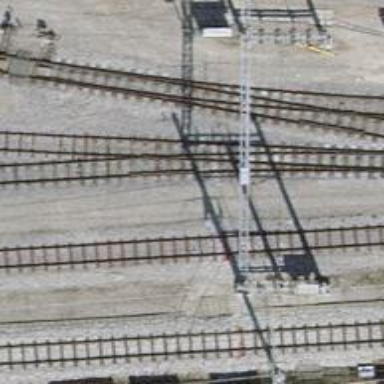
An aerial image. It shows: Narrow-gauge railway yard with one track. The yard is electrified with contact line.